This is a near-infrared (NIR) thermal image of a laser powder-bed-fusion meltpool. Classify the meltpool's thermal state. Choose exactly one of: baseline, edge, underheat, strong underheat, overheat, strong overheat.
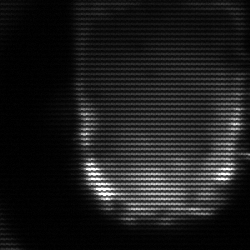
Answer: baseline